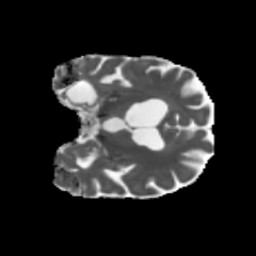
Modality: MD
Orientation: coronal
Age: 75
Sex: male
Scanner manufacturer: siemens
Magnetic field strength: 3 T
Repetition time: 5.47 s
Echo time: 0.0854 s